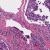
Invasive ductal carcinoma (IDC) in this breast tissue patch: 0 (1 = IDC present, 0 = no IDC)